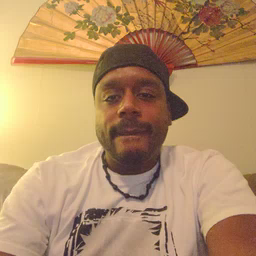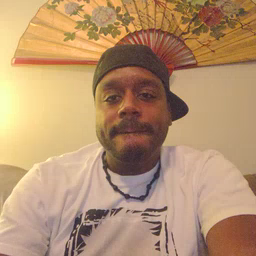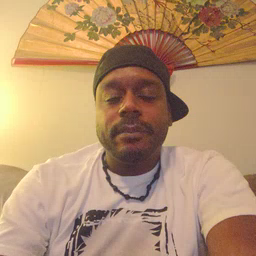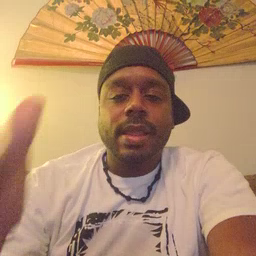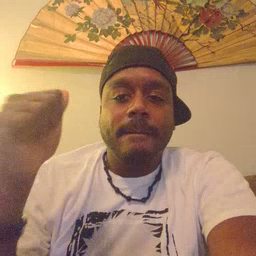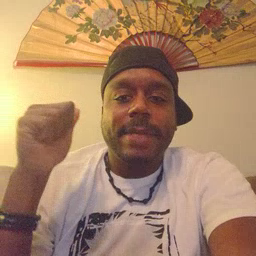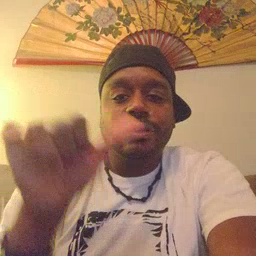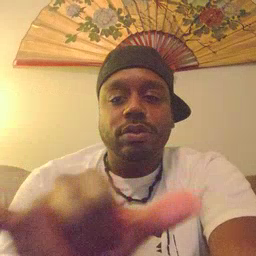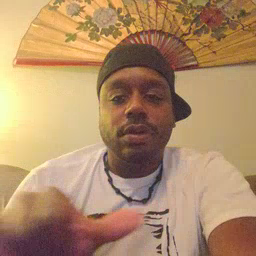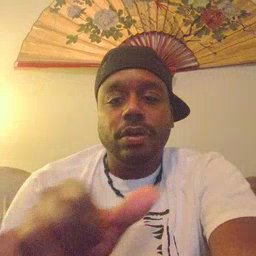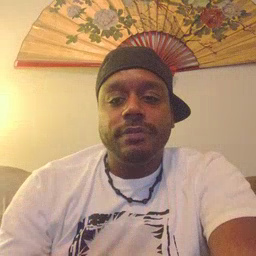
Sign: backyard